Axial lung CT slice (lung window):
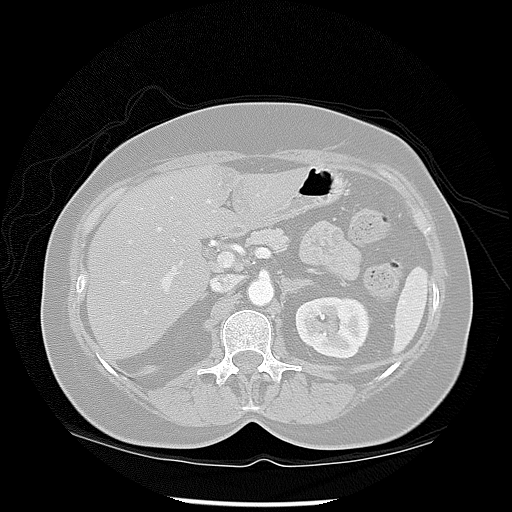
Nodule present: no